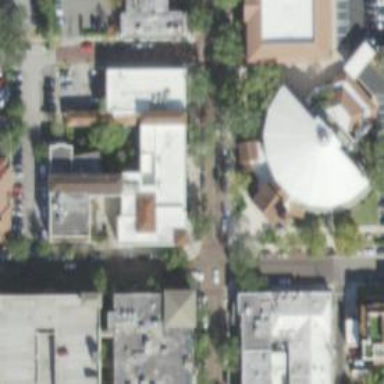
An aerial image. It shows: Building that serves as the Hosmer Tiffany Museum.